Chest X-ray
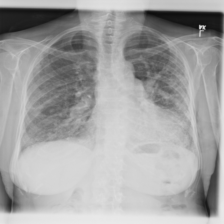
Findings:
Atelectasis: negative
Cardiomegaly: negative
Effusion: negative
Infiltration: negative
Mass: negative
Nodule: negative
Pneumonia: negative
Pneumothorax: negative
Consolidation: negative
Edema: negative
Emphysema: negative
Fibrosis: negative
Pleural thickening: negative
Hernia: negative